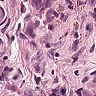
Metastatic tissue present: no